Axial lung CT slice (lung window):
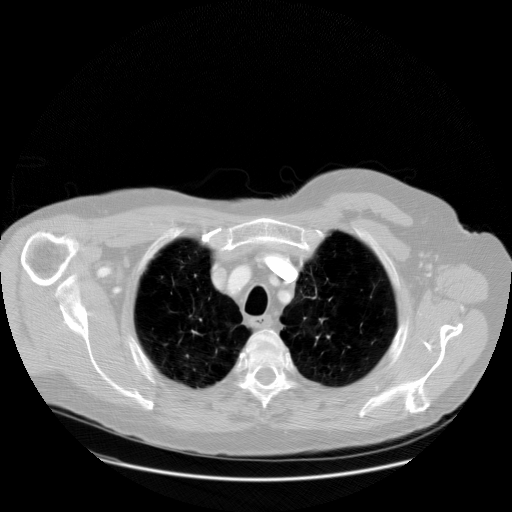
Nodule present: no